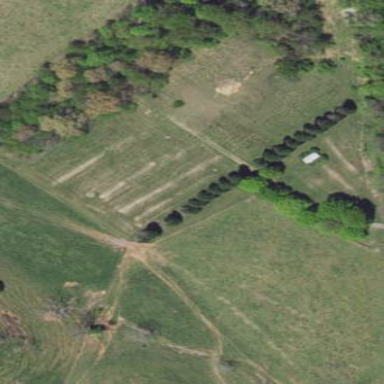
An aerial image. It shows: Cemetery.